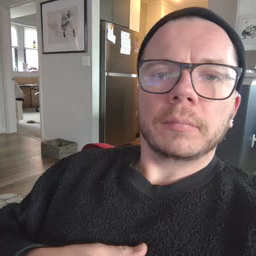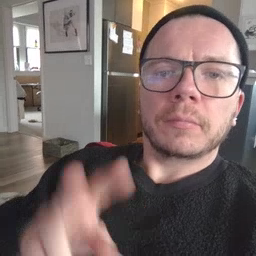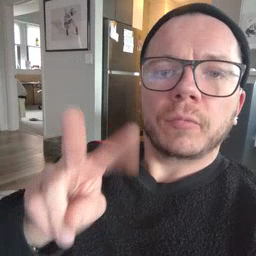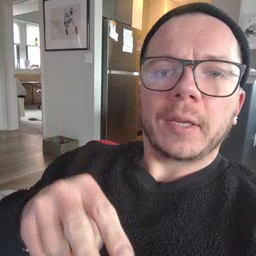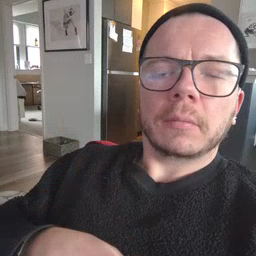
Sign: read